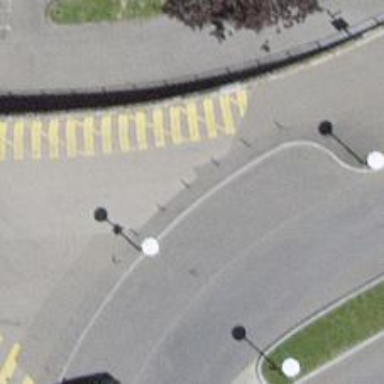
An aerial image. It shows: Bollard.